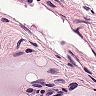
Metastatic tissue present: no